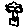
Label: flower